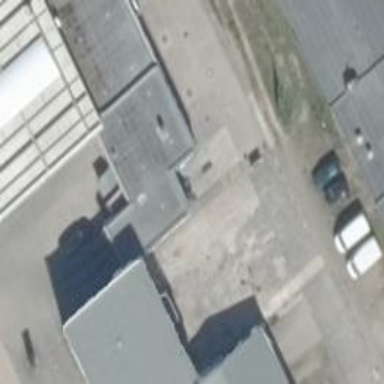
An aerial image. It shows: Car wash facility.